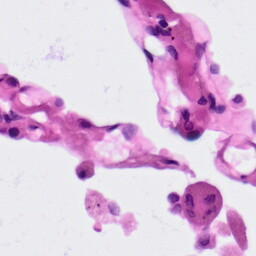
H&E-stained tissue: Lung